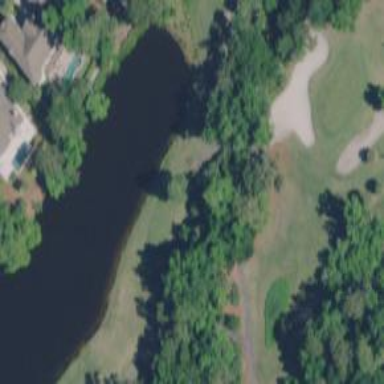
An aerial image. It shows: Golf cartpath that is also road path.